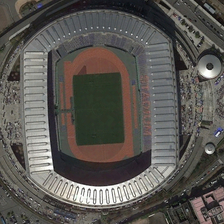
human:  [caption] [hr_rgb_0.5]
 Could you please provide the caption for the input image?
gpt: the stadium is surrounded by the roads .

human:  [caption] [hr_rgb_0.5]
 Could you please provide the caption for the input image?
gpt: several buildings are near a stadium with a playground .

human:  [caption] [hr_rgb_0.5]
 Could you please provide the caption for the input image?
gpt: the stadium is surrounded by the roads .

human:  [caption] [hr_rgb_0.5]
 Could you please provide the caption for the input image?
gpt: several buildings are near a stadium with a playground .

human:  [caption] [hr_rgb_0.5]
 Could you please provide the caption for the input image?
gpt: several buildings are near a stadium with a playground .